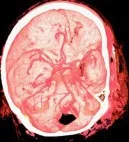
Pre-op CTA 3D reconstruction oblique views.
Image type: radiology (ct)